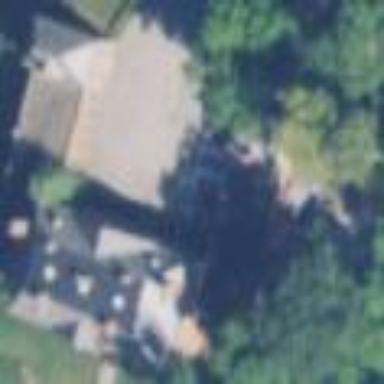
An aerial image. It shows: Historic manor building.